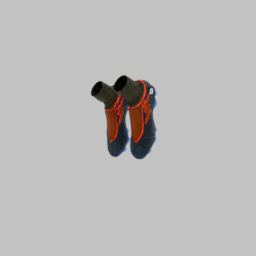
Label: people